Question: I've list like this:
'''
var query = Enumerable.Range(0, drea2.count / 4 * 1440).Select((n, index) =>
{
if ((index >= 480 && index < 750) || (index >= 810 && index < 1080))
return 0;
else if (index >= 750 && index < 810)
return 1;
else
return 2;
});
'''
But, this range must be changeable. For Example;
I've also a list contains these indexes. These indexes may be different from each other.

1440 means 1440 min. of a day. I want to add 1440 to these indexes. For example:
query[0], ... query[479] = 2 --- query [1440], ... query[1919] = 2 --- query[2880] = 2
query[480], .. query[749] = 0, --- query[810], .. query[1079] = 0, --- query[1920], .. query[2189] = 0..
So, whatever count of drea2 list, the query has size that (drea2.count / 4 * 1440)
How can I do this?
EDIT: If drea2.Count() returns 6, my if condition must have 6 different phrase per 1440 index. For first if: (And query Range must has 7200 size, now)
'''
if ((index >= 480 && index < 750) || (index >= 810 && index < 1080))
return 0; // for 1
if ((index >= 480 + 1440 && index < 750 + 1440) || (index >= 810 + 1440 && index < 1080 + 1440))
return 0; // for 2
... // for 3 (+ 2880)
... // for 4 (+ 4320)
... // for 5 (+ 5760)
if ((index >= 480 + 7200 && index < 750 + 7200) || (index >= 810 + 7200 && index < 1080 + 7200))
'''
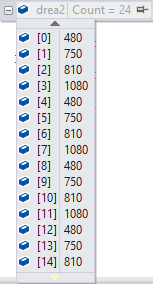
Answer: As per the updates by the OP, I have rewritten my answer. For reference of the previous version, follow <URL>.
Here is the proposed solution, assuming the 'drea2' collection is an array, or list (thus implementing the 'IList<int>' interface) and each '4' items in this list form the ranges to be used in the produced sequences of '1440' items:
'''
public IEnumerable<int> GetQuery(IList<int> drea2)
{
var count = drea2.Count;
var result = new int[(count/4)*1440];
for (var i = 0, fillIndexStart = 0; i < count; i+= 4, fillIndexStart += 1440) {
var rangeIndices = new[] {
drea2[i],
drea2[i+1],
drea2[i+2],
drea2[i+3]
};
for (var j = 0; j < rangeIndices[0]; j++) {
result[fillIndexStart + j] = 2;
}
for (var j = rangeIndices[3]; j < 1440; j++) {
result[fillIndexStart + j] = 1;
}
}
return result;
}
'''
Unfortunately, there is no 'Linq' here, but I hope it does what is needed.
The previous code would have used this condition, instead of the two for loops in the method above:
'''
if ((j >= rangeIndices[0] && j < rangeIndices[1])
|| (j >= rangeIndices[2] && j < rangeIndices[3]))
result[fillIndexStart + j] = 0;
else if (j >= rangeIndices[1] && j < rangeIndices[2])
result[fillIndexStart + j] = 1;
else
result[fillIndexStart + j] = 2;
'''
Since an array is always filled with the default values, we can take advantage of 'result' being full of zeros. That is why I have rewritten the conditions as 2 'for' loops
. The code above relies on 'drea2.Count / 4' to be '0'. Otherwise, you will get 'IndexOutOfRangeException' when initializing the 'rangeIndices' array.